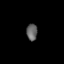
Tissue: lung
Cell type: Epithelial cells
Senescence score: 0.1801
Nuclear area (px): 179
Mean DAPI intensity: 98.575